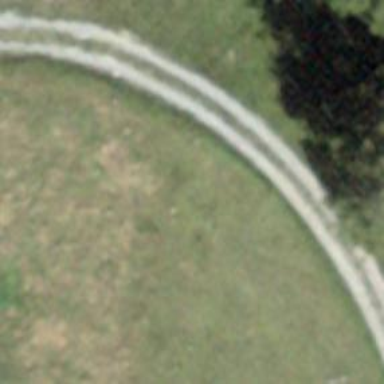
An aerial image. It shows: Track road with grade3 tracktype.